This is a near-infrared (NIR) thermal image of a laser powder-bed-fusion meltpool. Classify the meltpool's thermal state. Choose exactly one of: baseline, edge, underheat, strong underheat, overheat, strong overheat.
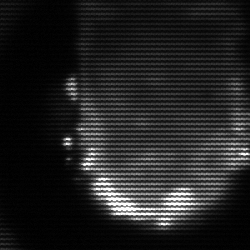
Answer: baseline